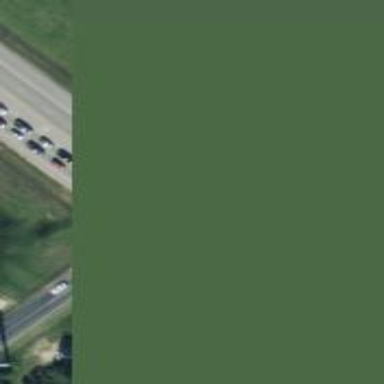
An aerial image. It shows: Trunk link highway.